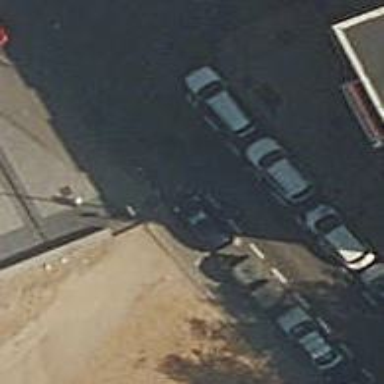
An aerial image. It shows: Kerb barrier.